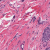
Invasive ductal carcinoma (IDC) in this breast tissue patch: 1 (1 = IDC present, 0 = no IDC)